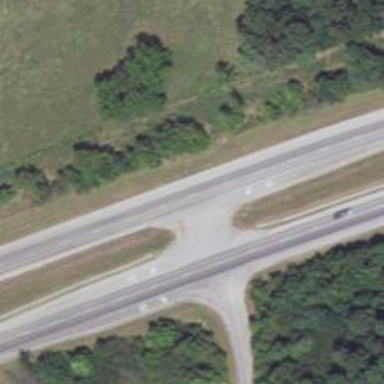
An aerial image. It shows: Asphalt road designated as trunk highway.